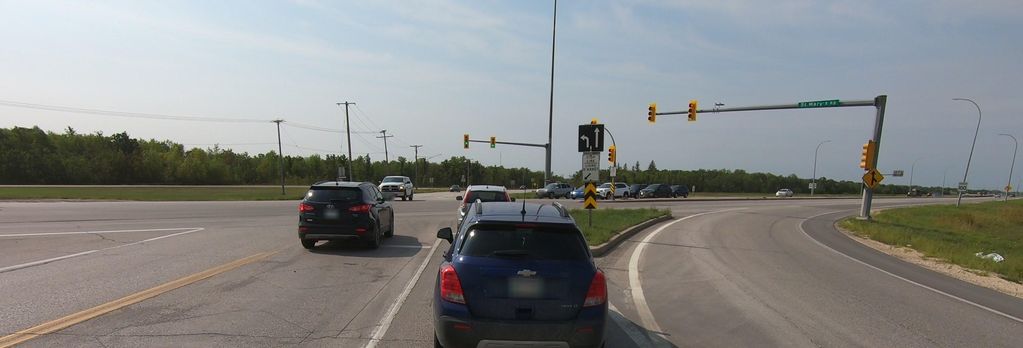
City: winnipeg